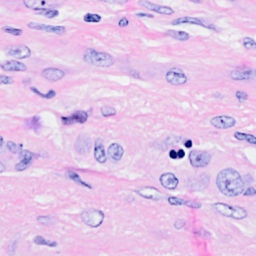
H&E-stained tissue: Breast